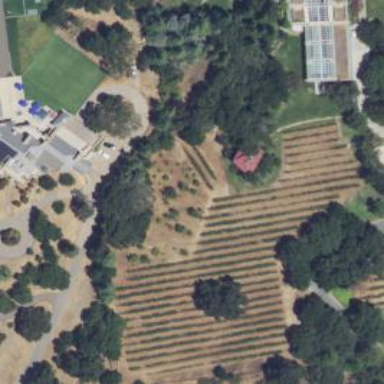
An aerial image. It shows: Vineyard growing grapes.